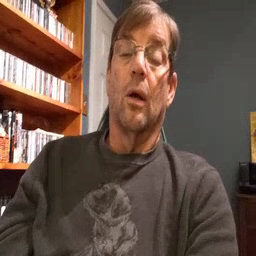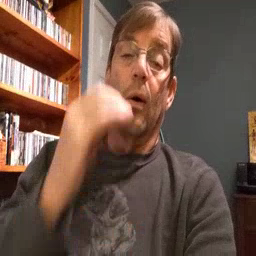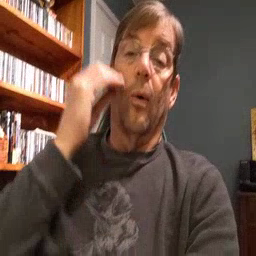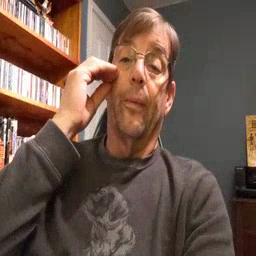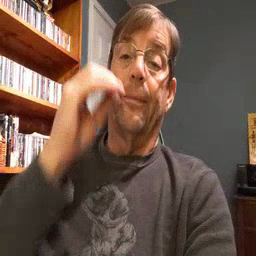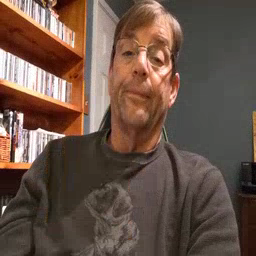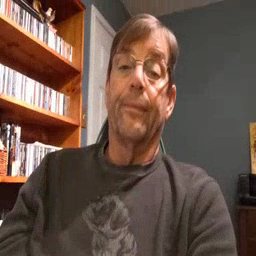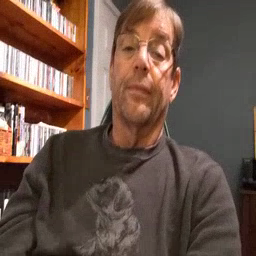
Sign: home